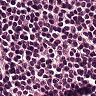
Metastatic tissue present: no